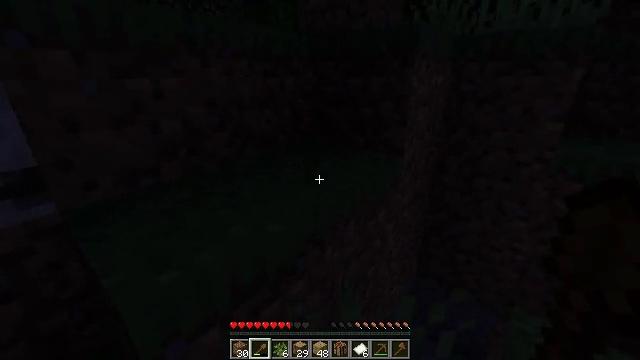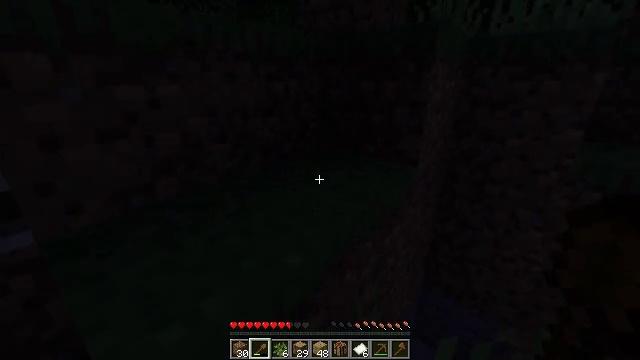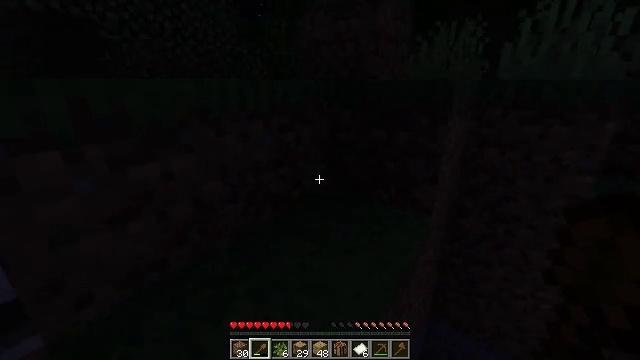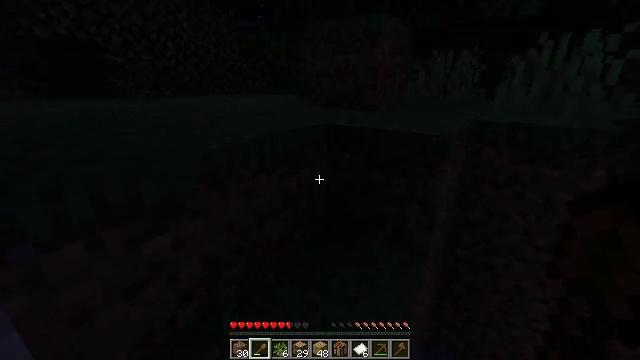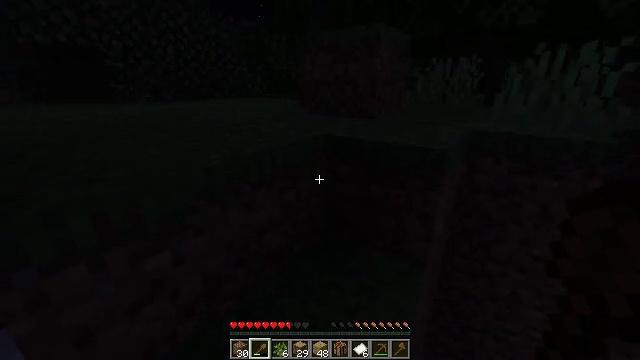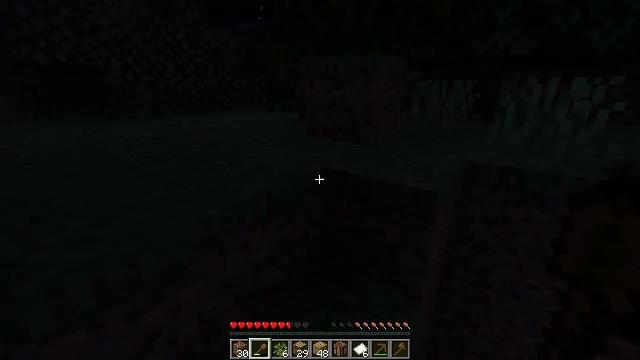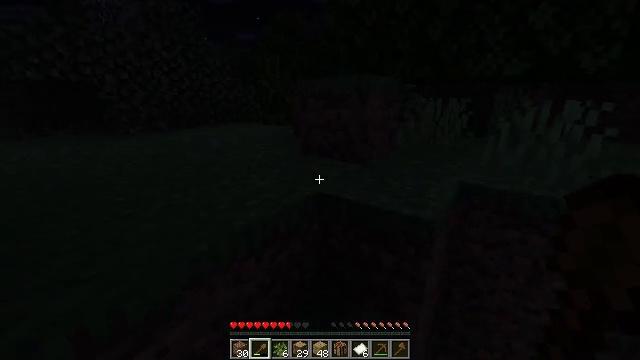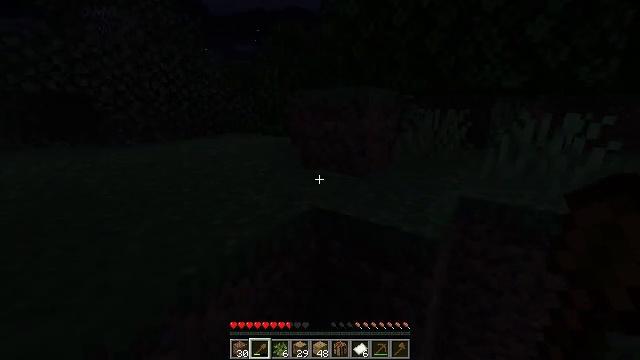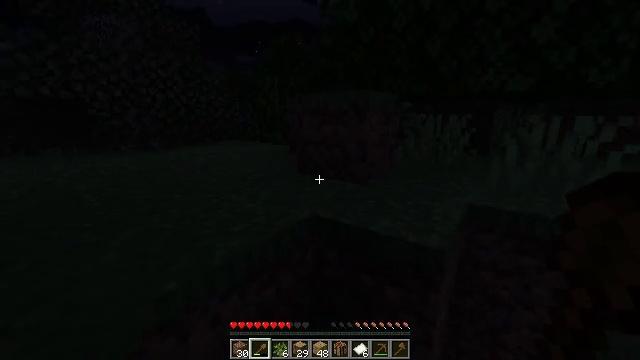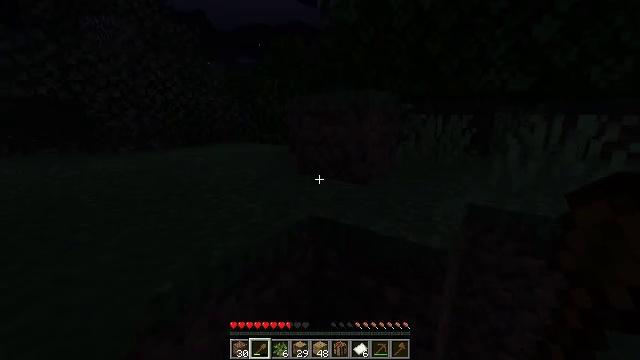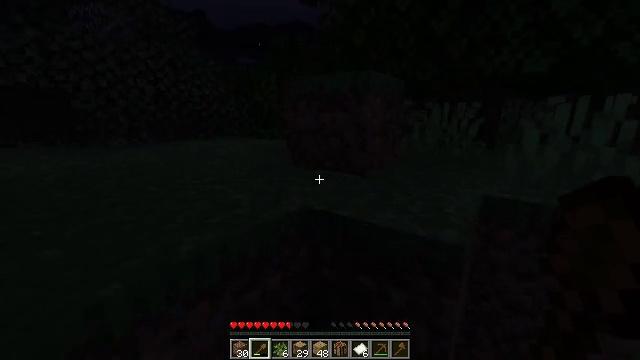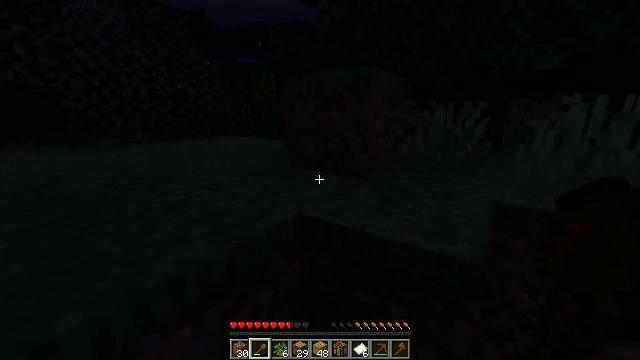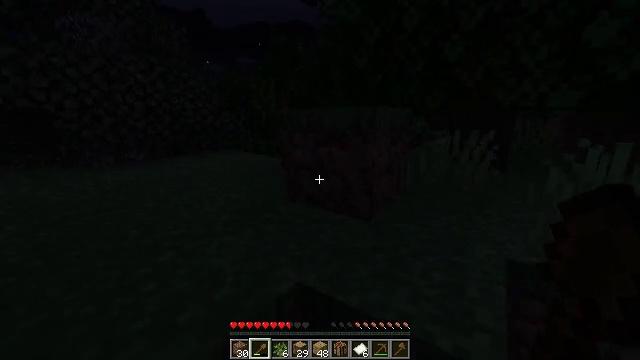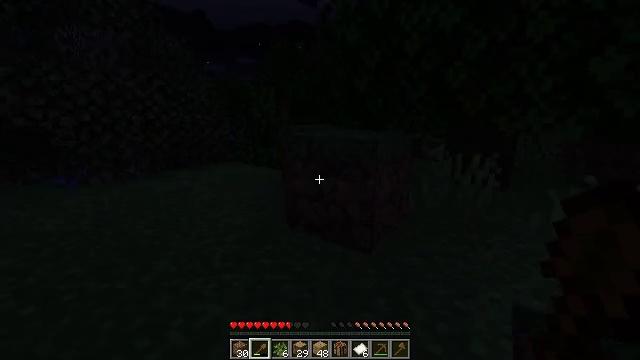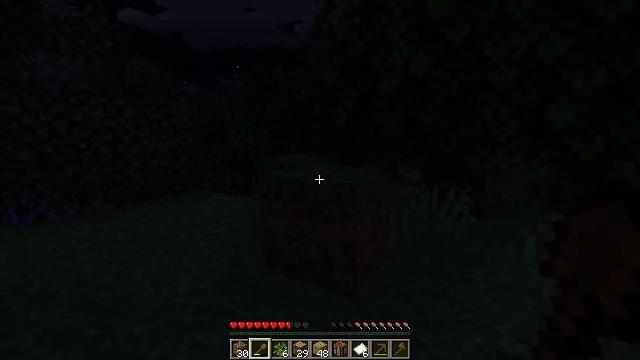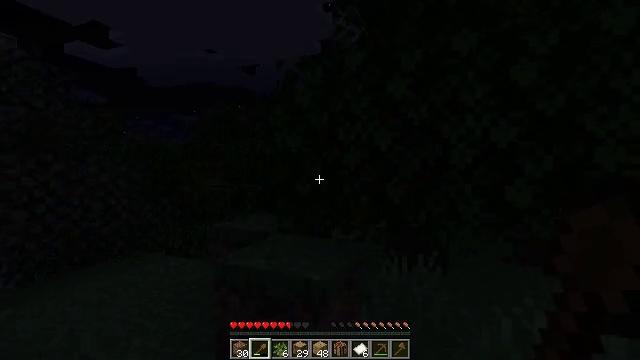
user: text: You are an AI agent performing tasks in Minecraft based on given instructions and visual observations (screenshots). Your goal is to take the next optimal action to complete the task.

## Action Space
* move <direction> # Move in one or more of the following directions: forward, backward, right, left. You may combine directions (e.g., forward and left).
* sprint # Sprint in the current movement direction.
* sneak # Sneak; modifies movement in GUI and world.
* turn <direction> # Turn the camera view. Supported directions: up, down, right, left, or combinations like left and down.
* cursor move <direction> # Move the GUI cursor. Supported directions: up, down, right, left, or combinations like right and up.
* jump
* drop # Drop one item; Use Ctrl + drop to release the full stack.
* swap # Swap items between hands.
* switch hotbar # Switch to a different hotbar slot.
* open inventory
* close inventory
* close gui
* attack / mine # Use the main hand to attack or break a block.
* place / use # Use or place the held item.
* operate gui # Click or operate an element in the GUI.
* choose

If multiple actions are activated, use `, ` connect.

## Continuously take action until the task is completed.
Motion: motion action
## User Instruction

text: Gather oak leaves by attacking.
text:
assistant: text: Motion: move forward and move left, turn right, jump
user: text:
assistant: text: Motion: move forward and move left, turn right, jump
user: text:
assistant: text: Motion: move forward, jump
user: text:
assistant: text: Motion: move forward, jump
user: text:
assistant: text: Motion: move forward, jump
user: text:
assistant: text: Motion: move forward, turn up, jump
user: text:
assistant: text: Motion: move forward, turn up, jump
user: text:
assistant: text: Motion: move forward, turn up, jump
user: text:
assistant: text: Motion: move forward, jump
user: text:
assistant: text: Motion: move forward, jump
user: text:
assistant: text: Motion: move forward, jump
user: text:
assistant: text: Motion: move forward, jump
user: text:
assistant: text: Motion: move forward, jump
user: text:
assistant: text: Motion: move forward, turn right and up, jump
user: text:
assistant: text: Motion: move forward, turn right and up, jump
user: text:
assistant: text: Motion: move forward, turn right and up, jump
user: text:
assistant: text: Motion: move forward, turn up, jump
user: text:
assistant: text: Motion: move forward, jump
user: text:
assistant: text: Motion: move forward, jump
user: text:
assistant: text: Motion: move forward, jump
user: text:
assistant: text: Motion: move forward, jump
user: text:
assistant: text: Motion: move forward, jump
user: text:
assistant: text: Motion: move forward, jump
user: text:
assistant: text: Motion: move forward, jump
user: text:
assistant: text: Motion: move forward, jump
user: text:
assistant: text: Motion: move forward, jump
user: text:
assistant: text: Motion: move forward, jump
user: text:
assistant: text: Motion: move forward, jump
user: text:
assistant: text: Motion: move forward, jump
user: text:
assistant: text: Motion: move forward, attack / mine, jump